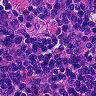
Metastatic tissue present: no